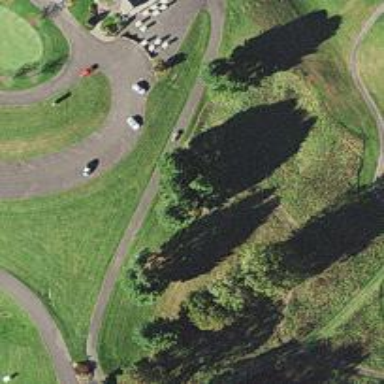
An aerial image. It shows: Path for both roads and golfers.